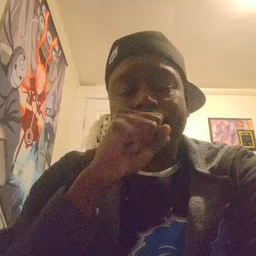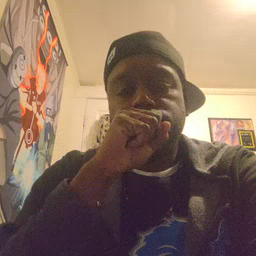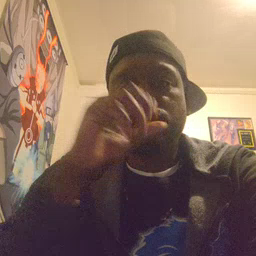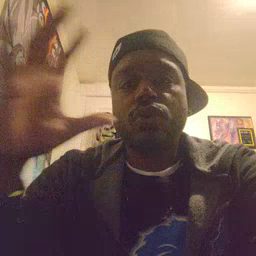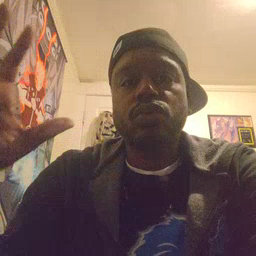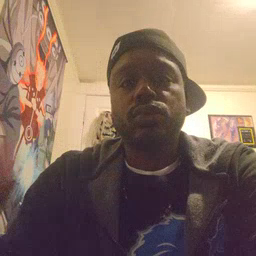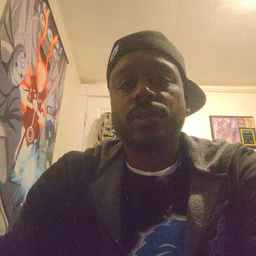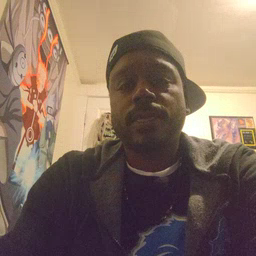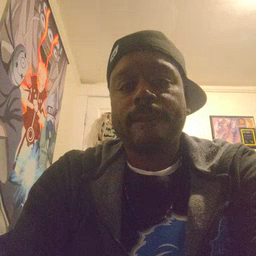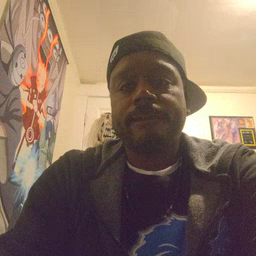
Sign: balloon